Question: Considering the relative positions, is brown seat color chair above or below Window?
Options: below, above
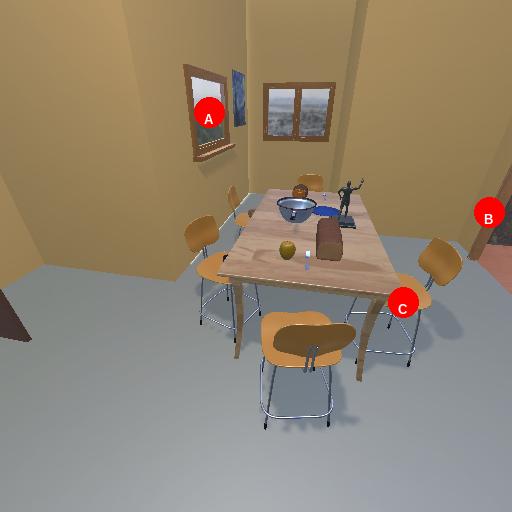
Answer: below